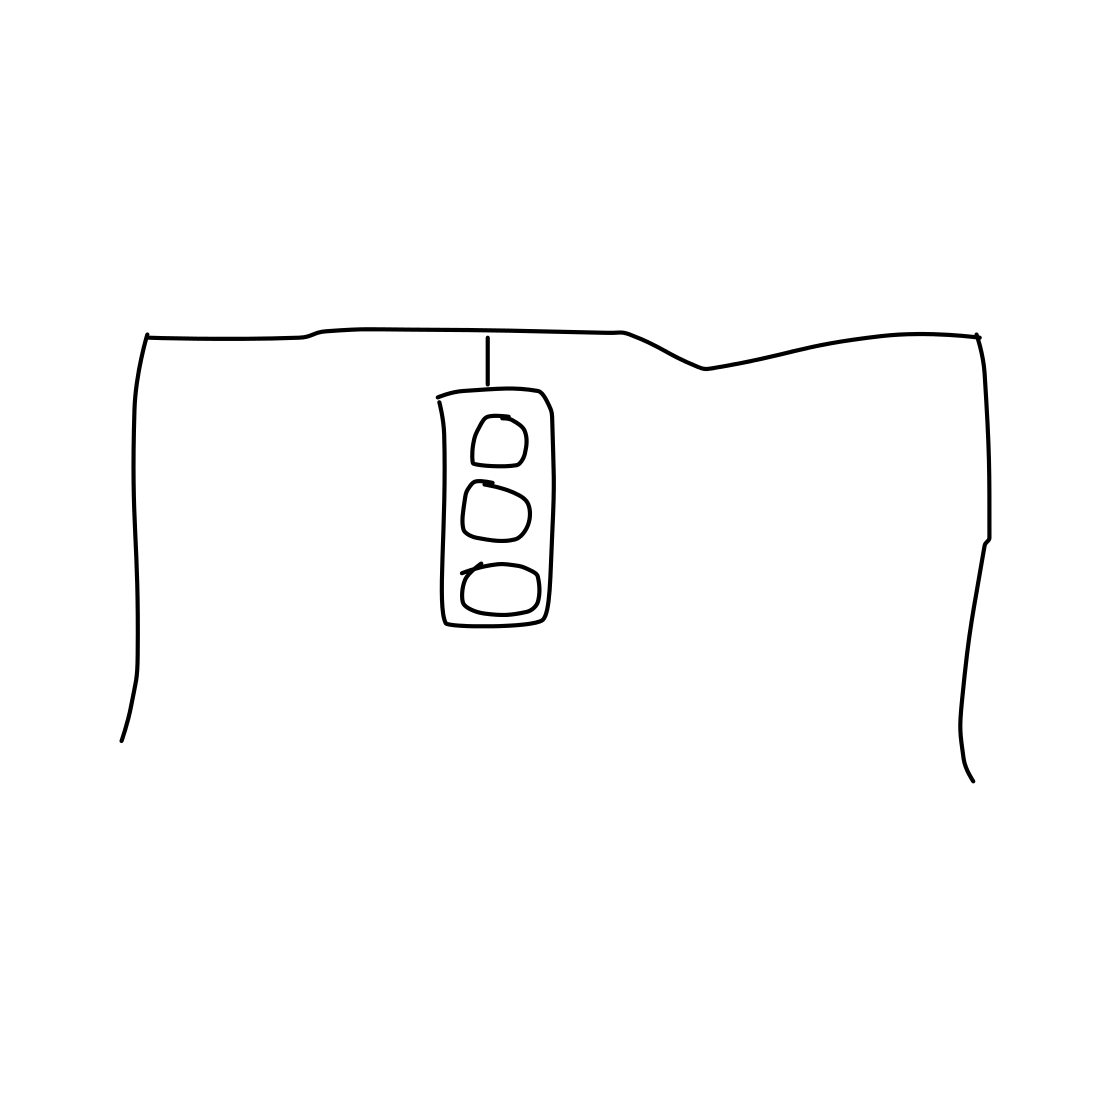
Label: traffic light